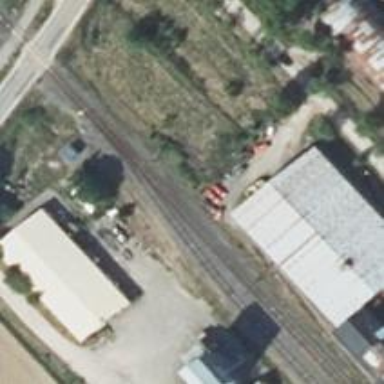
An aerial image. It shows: Siding railway line with electrified contact line for the trains.